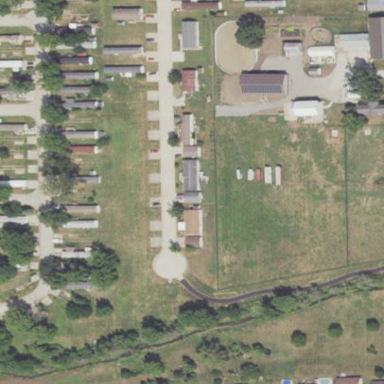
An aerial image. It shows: Farmyard area.